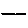
Label: line